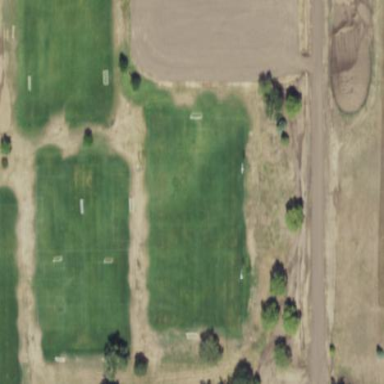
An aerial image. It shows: Soccer pitch with grass surface for leisure land.